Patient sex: M
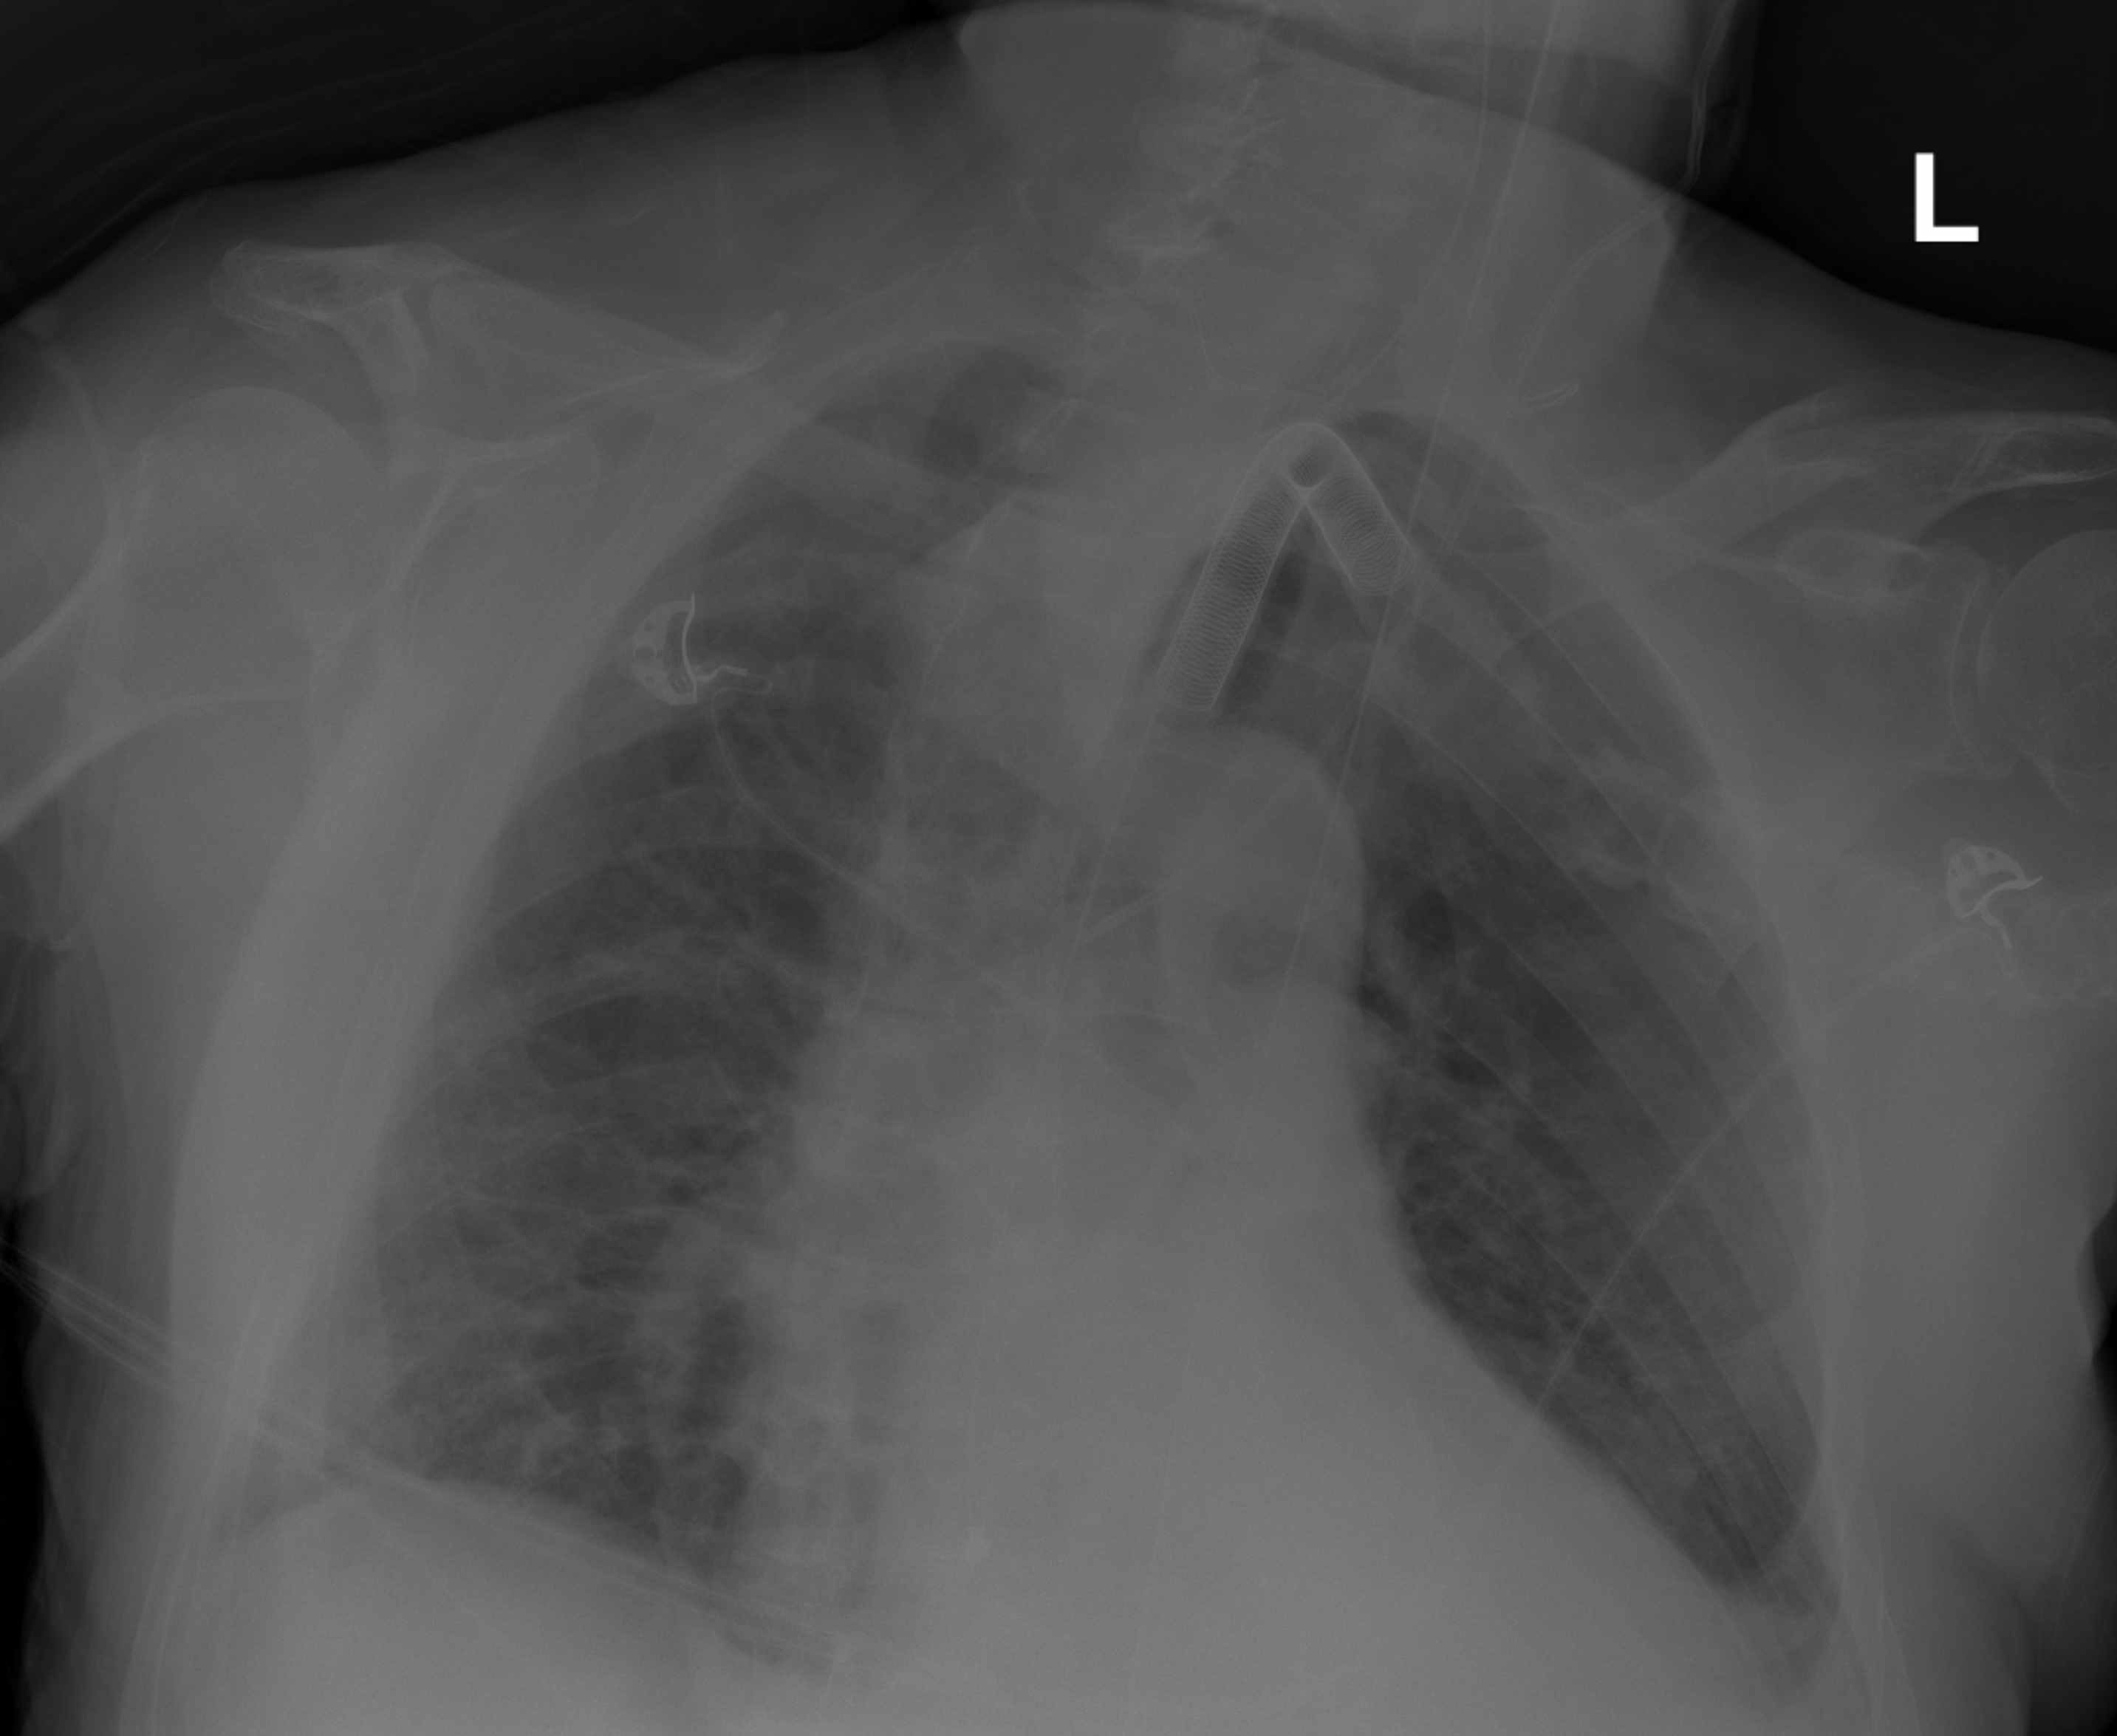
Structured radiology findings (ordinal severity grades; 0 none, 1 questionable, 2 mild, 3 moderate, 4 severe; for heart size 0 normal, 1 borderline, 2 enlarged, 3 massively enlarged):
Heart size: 2
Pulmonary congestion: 2
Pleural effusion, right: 0
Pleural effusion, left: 0
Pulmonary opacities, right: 0
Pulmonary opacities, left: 0
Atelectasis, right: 0
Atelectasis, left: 2